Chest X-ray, PA view. Patient: 25 years old, sex M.
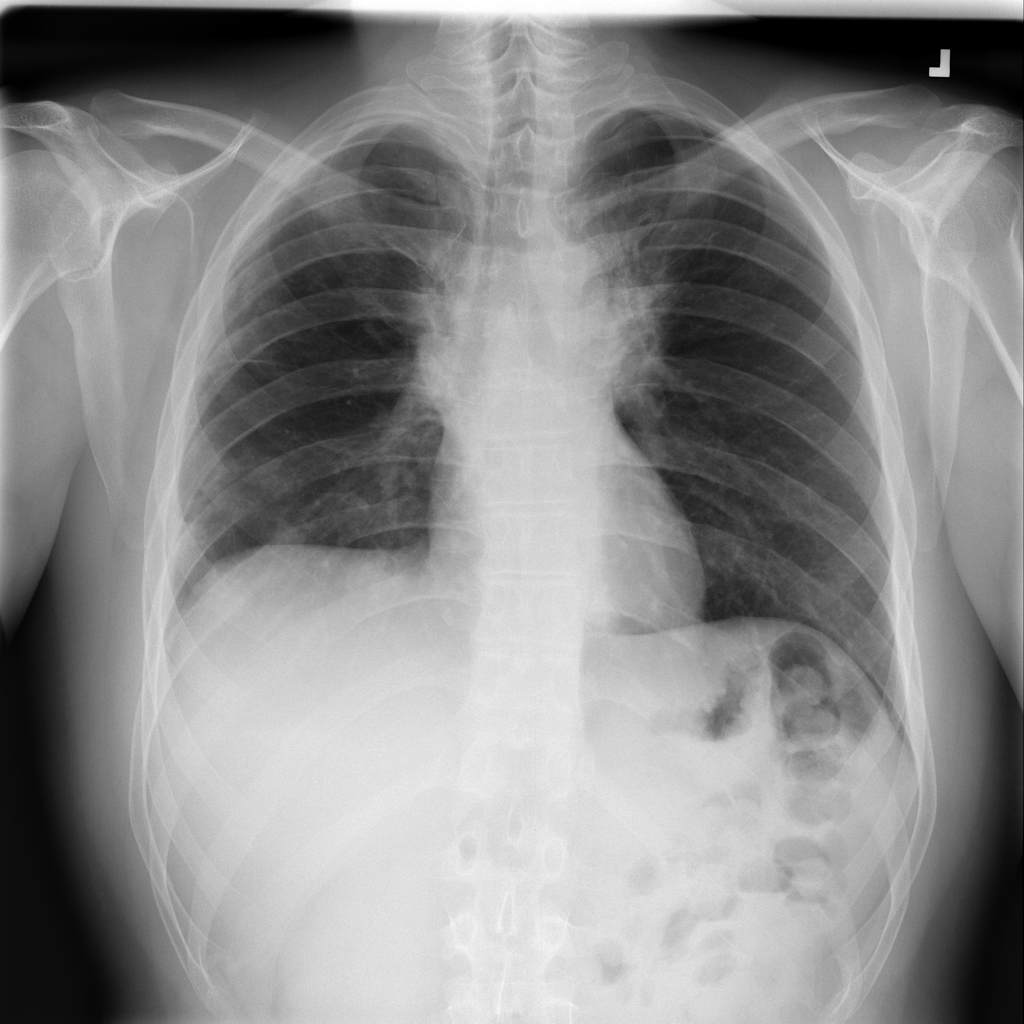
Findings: Infiltration, Mass